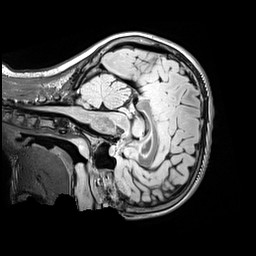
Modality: FLAIR
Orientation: sagittal
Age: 13
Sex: female
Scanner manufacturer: siemens
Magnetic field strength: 3 T
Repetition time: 5 s
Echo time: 0.388 s